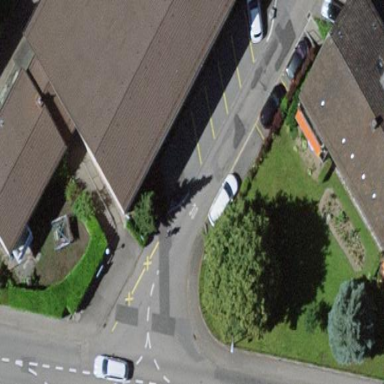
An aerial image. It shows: Street side parking area.